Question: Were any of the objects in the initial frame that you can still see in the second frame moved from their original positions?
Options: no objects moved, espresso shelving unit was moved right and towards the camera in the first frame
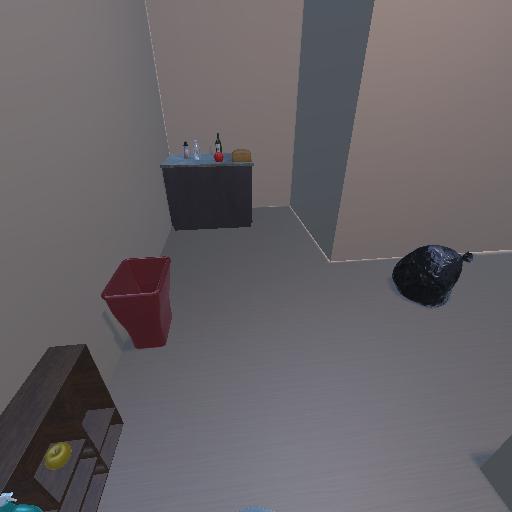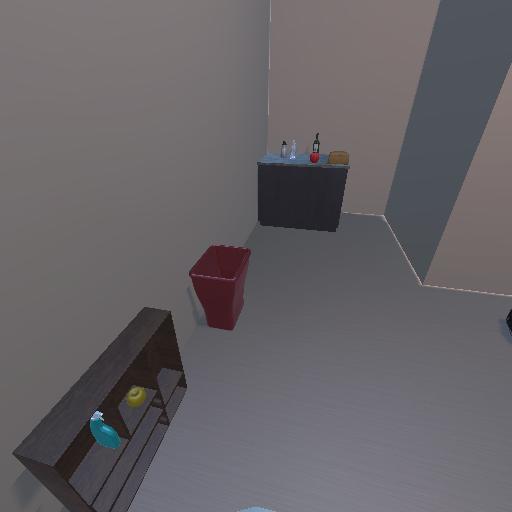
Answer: no objects moved